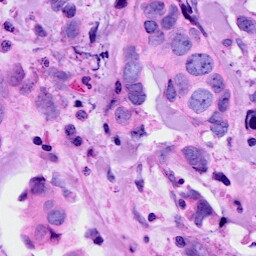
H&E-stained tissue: Breast